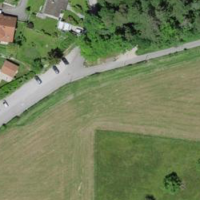
EUNIS habitat code: 24
Species observed at this site:
Certhia brachydactyla
Corvus corone
Turdus philomelos
Fagus sylvatica
Galium aparine
Emberiza citrinella
Anthus spinoletta
Dendrocopos major
Emberiza cirlus
Prunella modularis
Turdus viscivorus
Aegithalos caudatus
Buteo buteo
Sylvia atricapilla
Turdus iliacus
Spinus spinus
Poecile palustris
Phylloscopus collybita
Dendrocoptes medius
Erithacus rubecula
Dryocopus martius
Pica pica
Phoenicurus ochruros
Sitta europaea
Garrulus glandarius
Falco tinnunculus
Picus viridis
Periparus ater
Cyanistes caeruleus
Lophophanes cristatus
Sturnus vulgaris
Chloris chloris
Troglodytes troglodytes
Streptopelia decaocto
Corvus frugilegus
Passer domesticus
Fringilla coelebs
Remiz pendulinus
Carduelis carduelis
Turdus merula
Columba palumbus
Passer montanus
Fringilla montifringilla
Emberiza cia
Parus major
Milvus milvus
Regulus regulus
Oriolus oriolus
Motacilla alba
Coccothraustes coccothraustes
Accipiter nisus